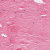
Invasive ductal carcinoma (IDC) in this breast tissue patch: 0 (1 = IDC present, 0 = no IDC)